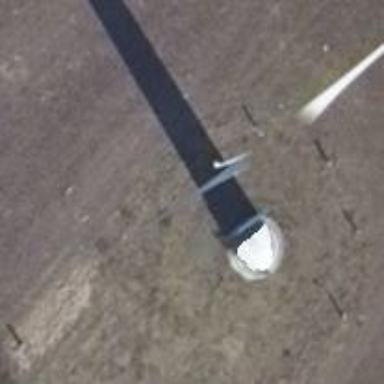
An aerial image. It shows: Wind generator powered by horizontal axis wind turbine.